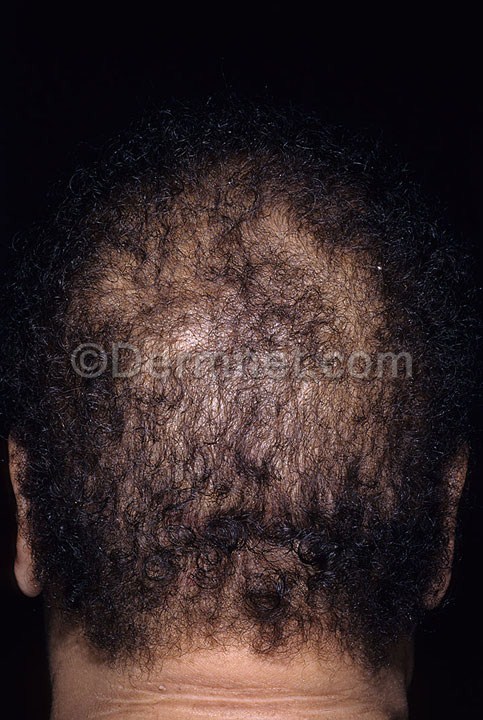
Disease: Hair Loss Photos Alopecia and other Hair Diseases